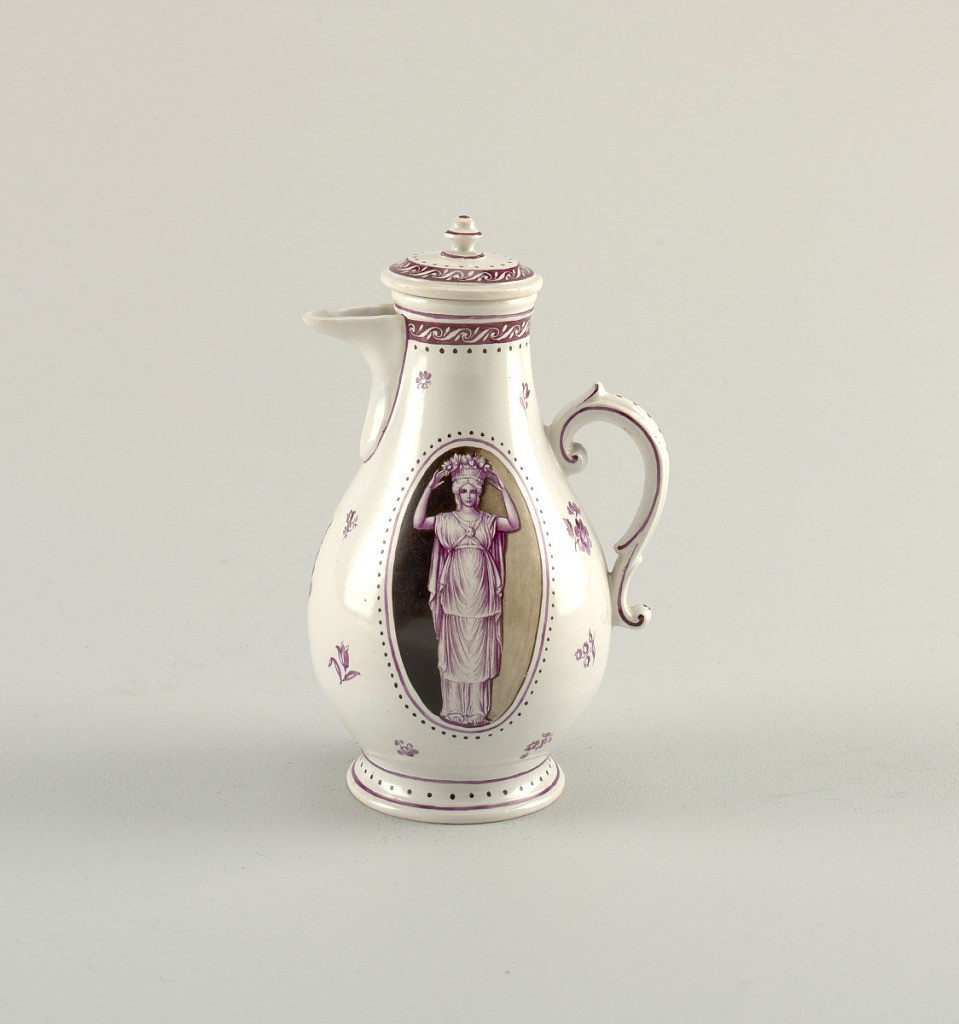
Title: Covered Milk Jug
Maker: Doccia Porcelain Factory, Italian, established 1735
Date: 1780–1800
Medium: hard paste porcelain, vitreous enamel
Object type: milk jug
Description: Pear form body decorated in manganese palette over white glaze with sprigs of flowers. C-scroll handle with back scroll terminal.  On the side, a female classical caryatid figure with basket of fruit on her head in an oval reserve.  The lid decorated in manganese with scrolls and dots.